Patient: sex F, age 62
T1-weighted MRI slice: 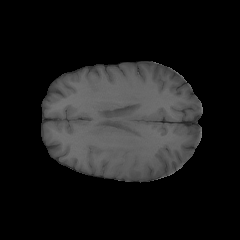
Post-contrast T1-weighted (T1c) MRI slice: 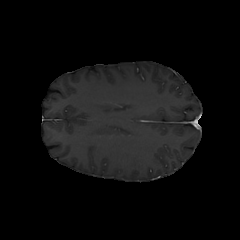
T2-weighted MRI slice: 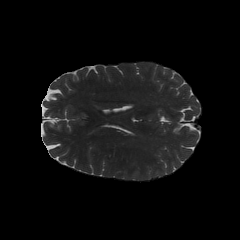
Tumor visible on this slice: no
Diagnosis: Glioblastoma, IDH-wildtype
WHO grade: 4